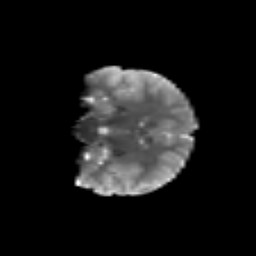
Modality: T2w
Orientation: coronal
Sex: female
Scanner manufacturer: siemens
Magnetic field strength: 3 T
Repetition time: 5 s
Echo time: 0.071 s